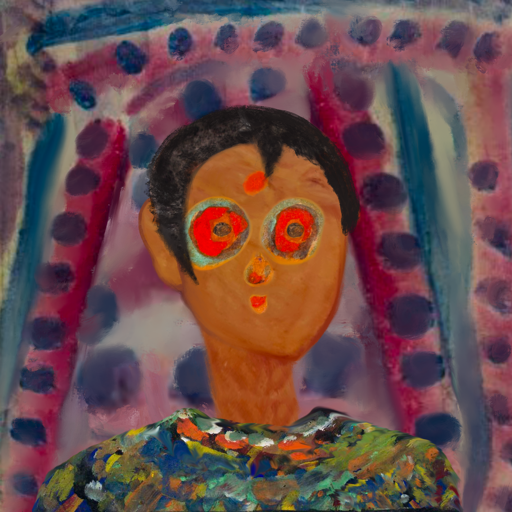
Background: HillGirl, Head And Neck Front: Pious_Lady, Face Front: Sisters, Bust: An_Impression, Hair Front: Roy_Bahadur, Head Accessory: Blank, Second Necklace: Blank, Necklace: Blank, Baby: Blank